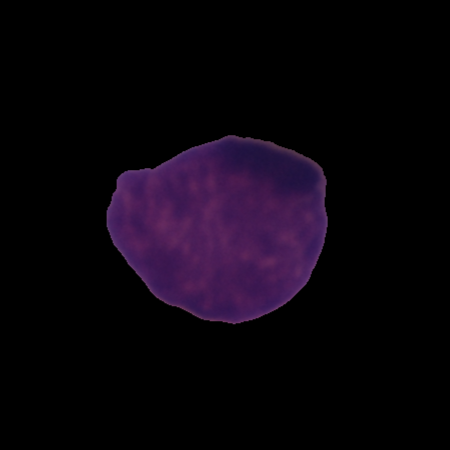
Label: cancer